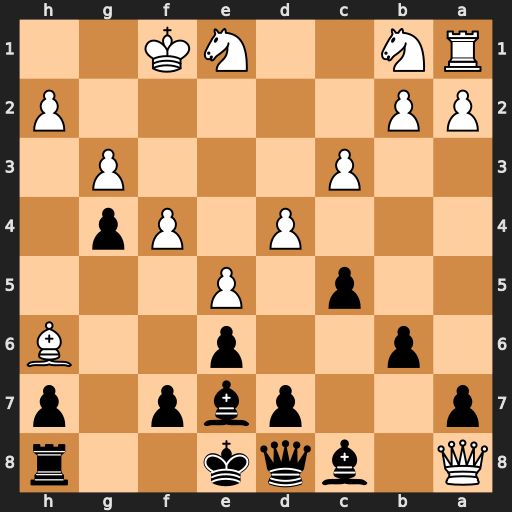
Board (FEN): Q1bqk2r/p2pbp1p/1p2p2B/2p1P3/3P1Pp1/2P3P1/PP5P/RN2NK2
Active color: b
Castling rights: k
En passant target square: -
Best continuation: Ba6+ Kg1 Qxa8